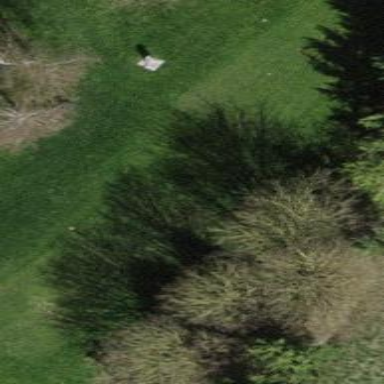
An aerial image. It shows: Grass area designated as golf tee.